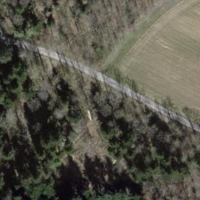
EUNIS habitat code: 41
Species observed at this site:
Milvus milvus